Question: In a moment of shear brilliance, i gave my user login on my database (not the db server) on AWS 'db_denydatareader' and 'db_denydatawriter'
This has obviously caused unlimited problems
This user has access to the rest of the db sever, im wondering what steps i need to take to get these permission back for the particular database
Ive tried accessing the server seucity/logins/user/user mappings
However i get the below dialog, and the database is not showing

Please note this is an AWS Sql server instance and not a local server
Is there anything i can do to try and re-grant these permission back to that user
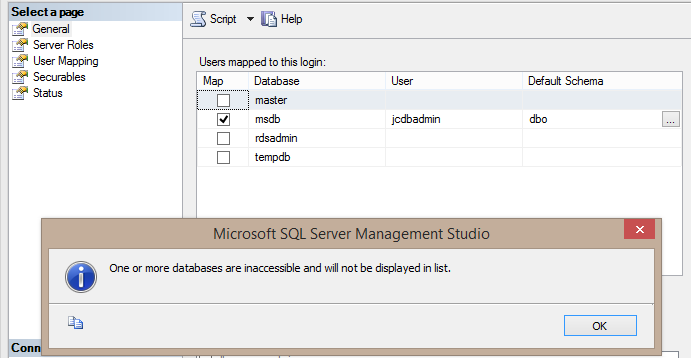
Answer: If you need to reset your permissions for the master user to the defaults (dbo access in each database), you can reset the master user password from the AWS console and Apply Immediately to have changes take effect.
Here are the steps to do this:
1. Go to the AWS Console
2. Instance Actions -> Modify
3. Under Settings type in a new password for the master password.
4. Select Apply Immediately